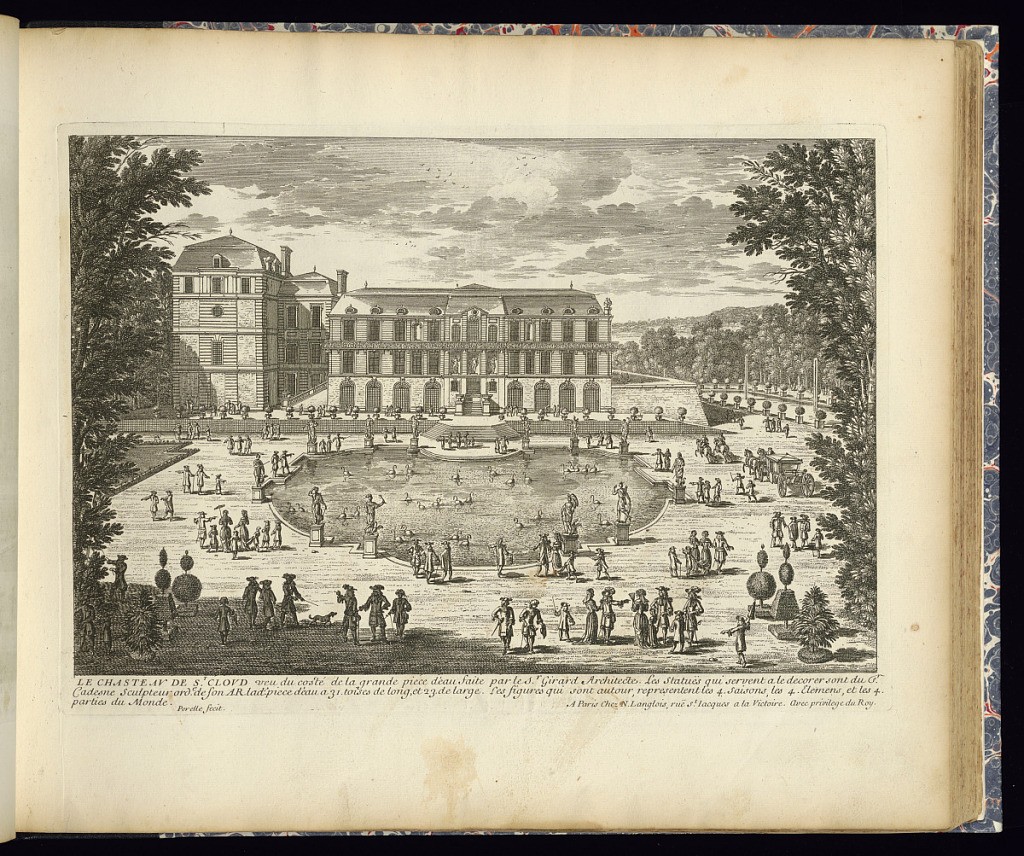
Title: LE CHASTEAU DE ST. CLOUD
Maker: Adam Perelle, French, 1638 – 1695
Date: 1680–1703
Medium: Etching on laid paper
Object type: Print
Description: View of the chateau of St. Cloud with a water feature in the foreground framed by statues on plinths personifying the four seasons, elements, and parts of the world. Swans in the water, and many figures in the gardens. Trees in the background and framing the scene. Potted plants and topiary. The plate is titled with a short description of the water feature and the sculptures. The plate is signed.